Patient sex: F
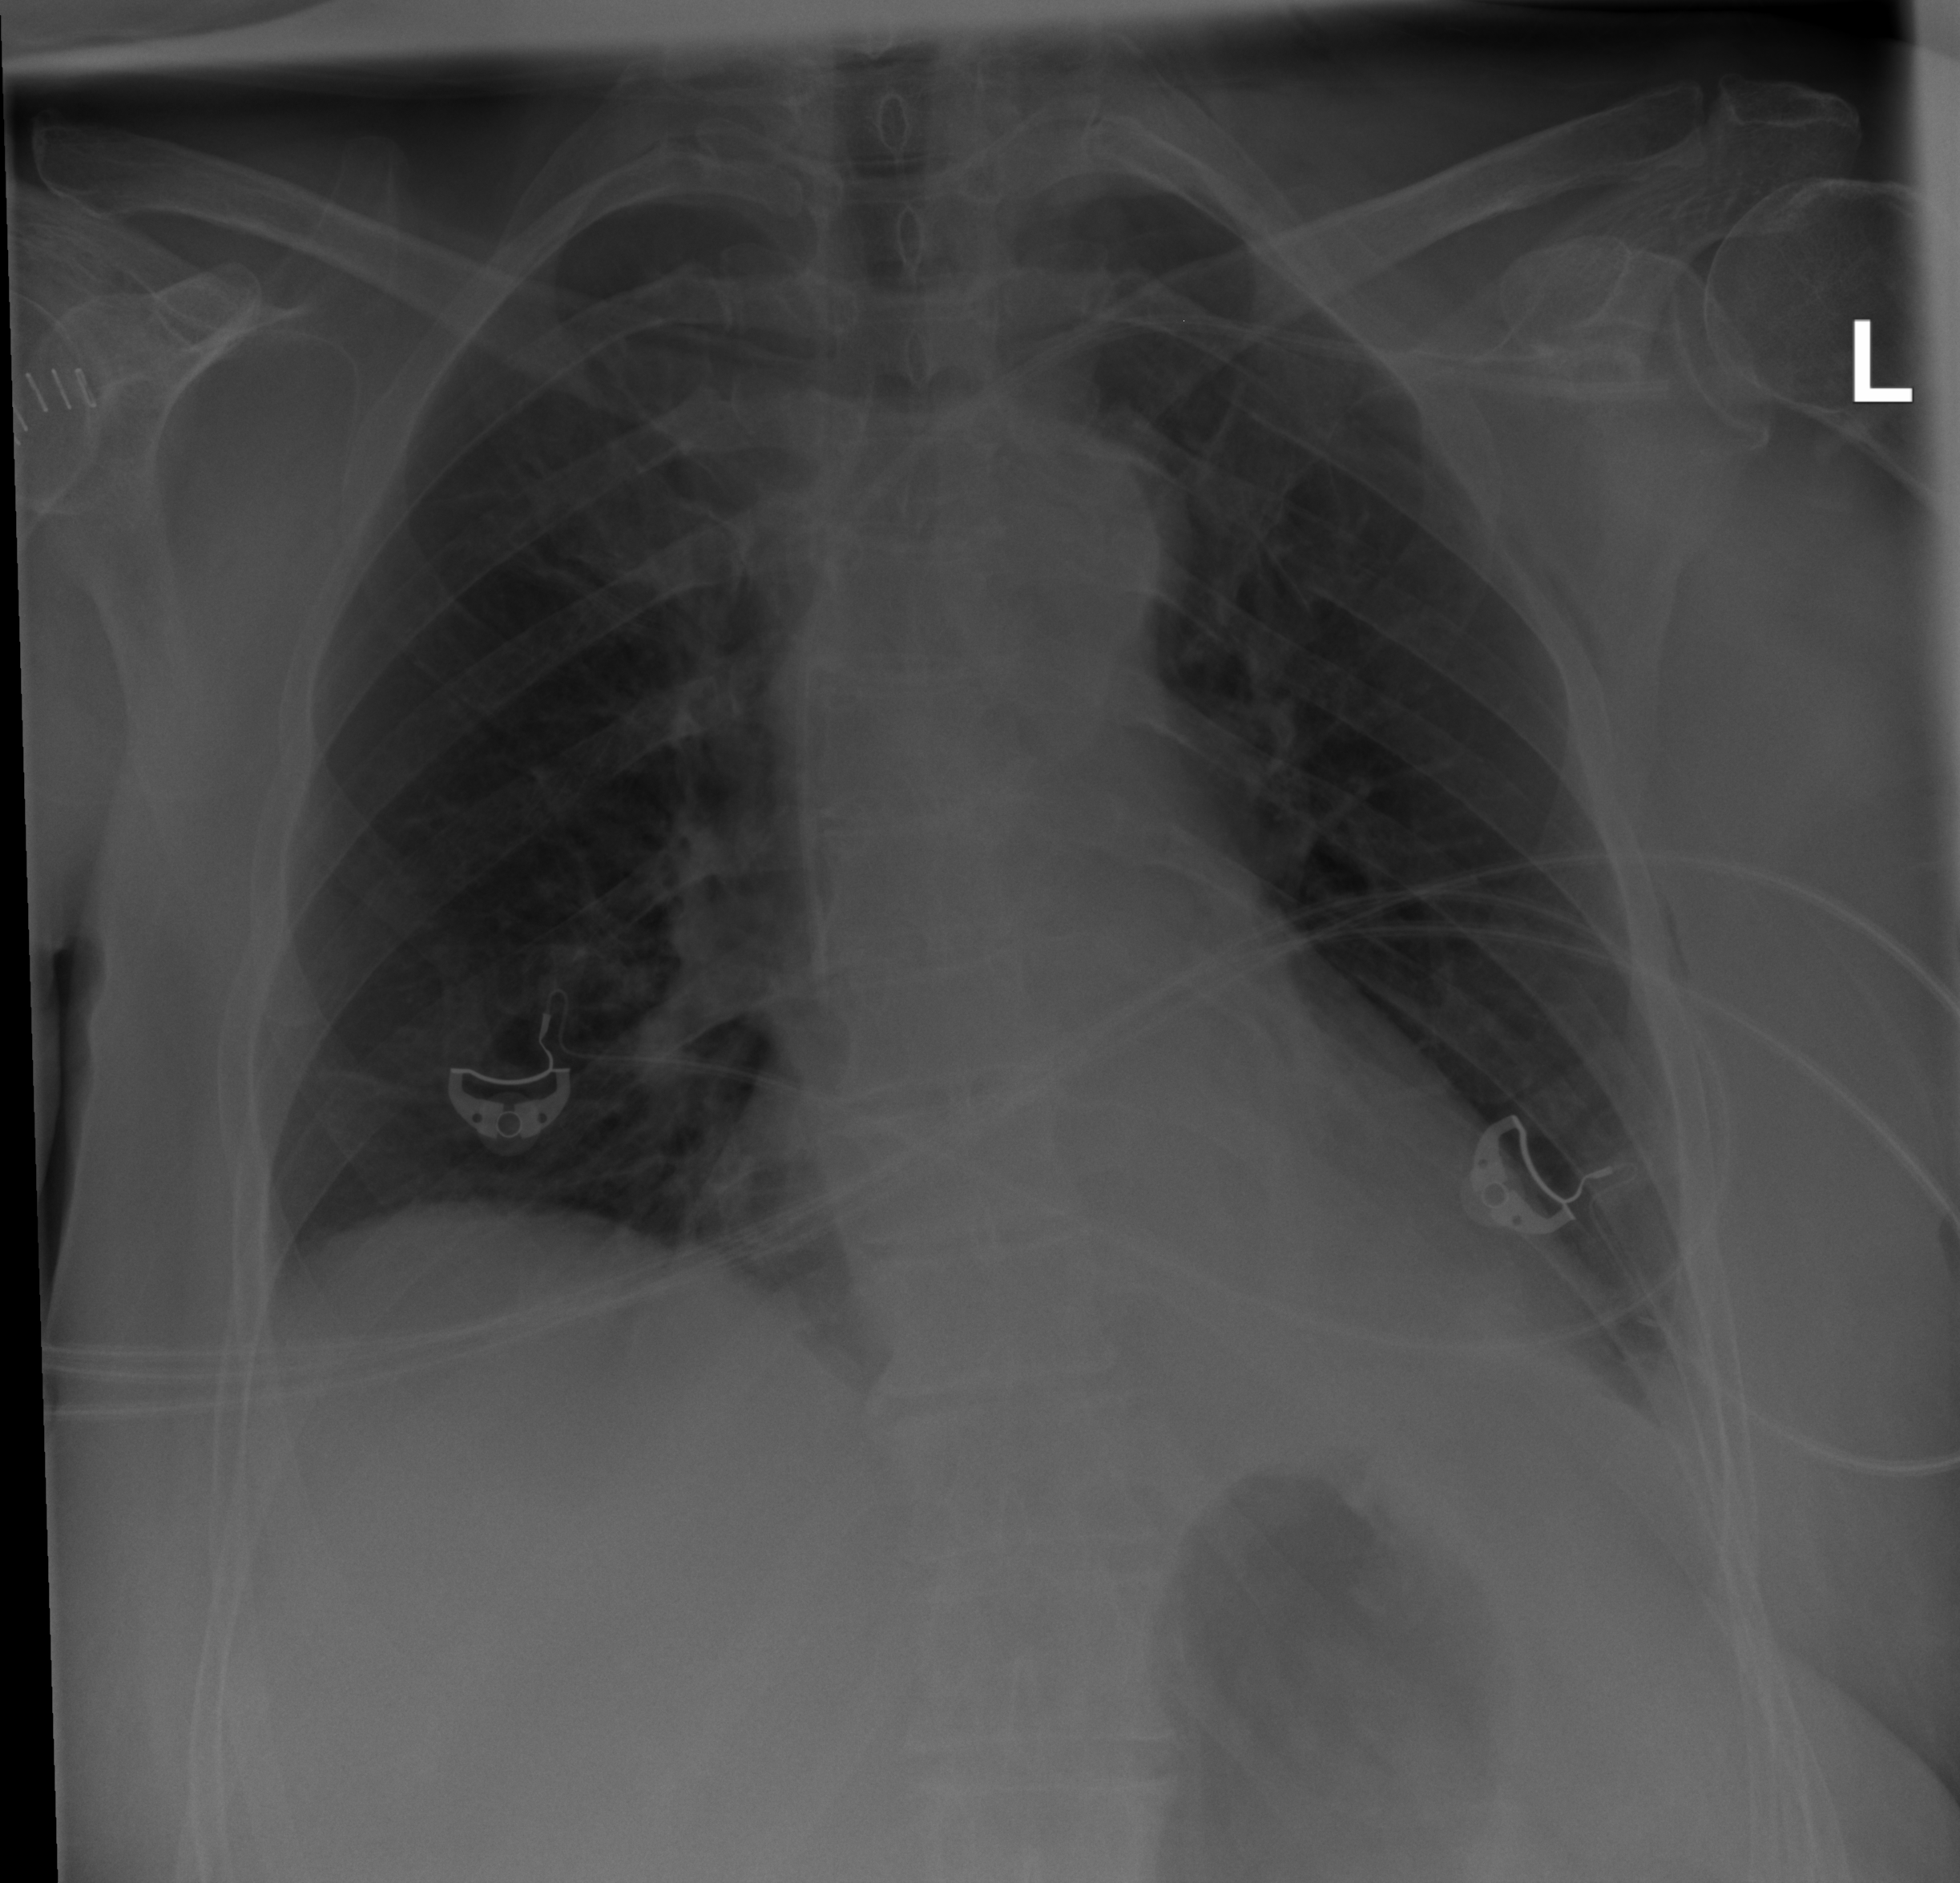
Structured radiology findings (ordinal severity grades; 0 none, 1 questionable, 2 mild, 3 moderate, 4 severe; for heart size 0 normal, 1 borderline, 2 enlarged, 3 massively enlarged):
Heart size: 1
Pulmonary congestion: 0
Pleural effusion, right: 0
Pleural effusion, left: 2
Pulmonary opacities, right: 0
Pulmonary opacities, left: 1
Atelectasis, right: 2
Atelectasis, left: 2